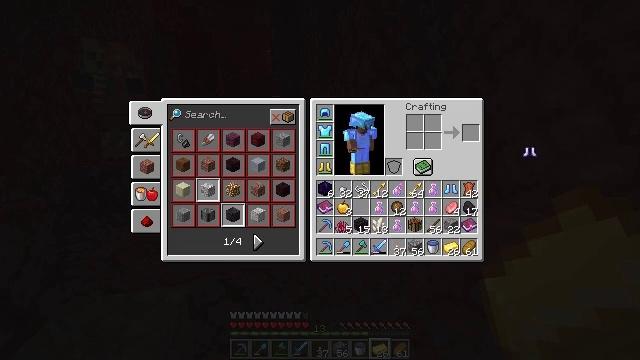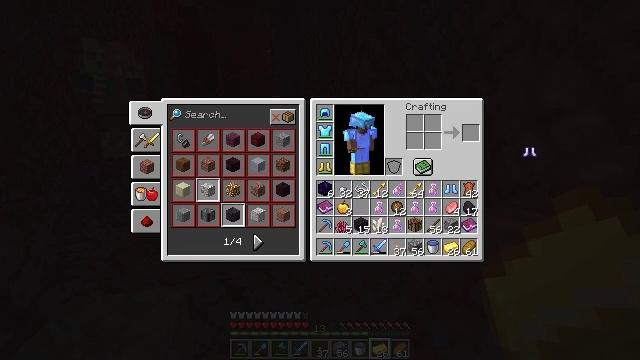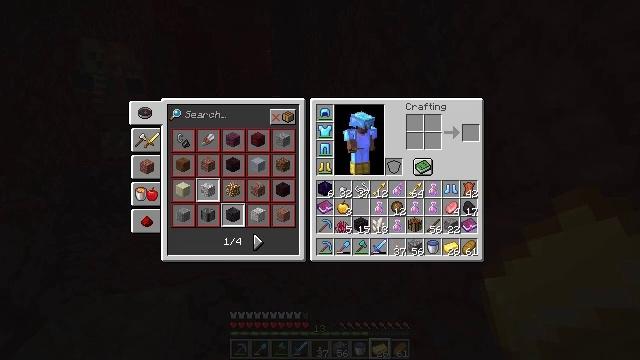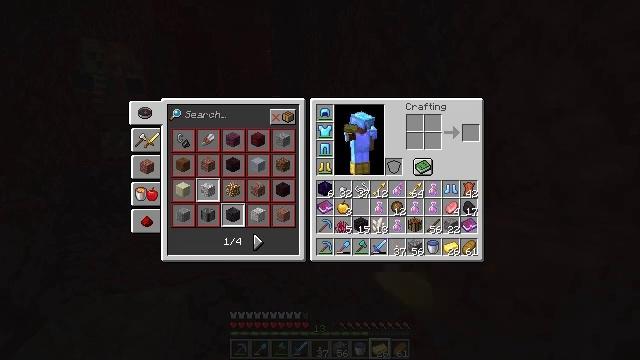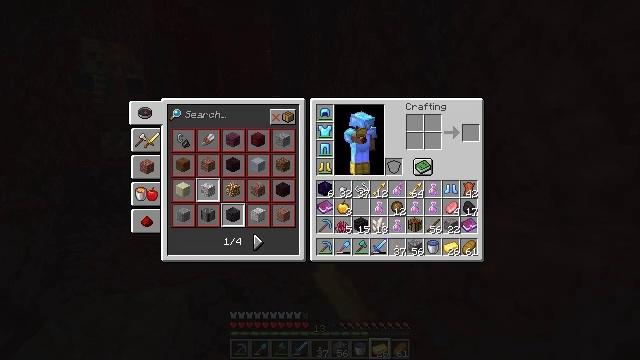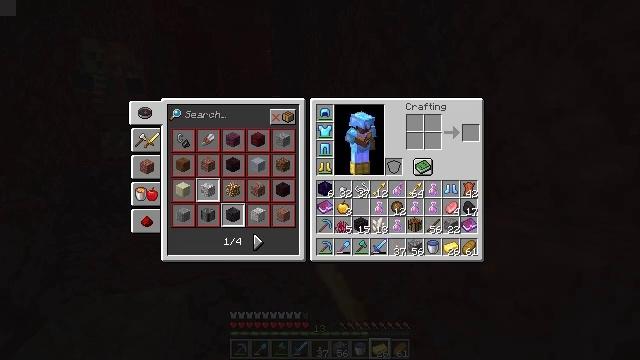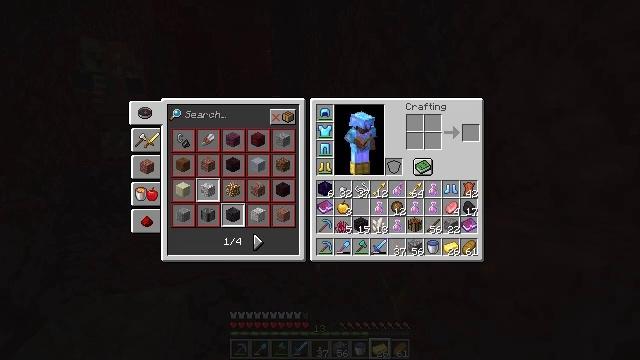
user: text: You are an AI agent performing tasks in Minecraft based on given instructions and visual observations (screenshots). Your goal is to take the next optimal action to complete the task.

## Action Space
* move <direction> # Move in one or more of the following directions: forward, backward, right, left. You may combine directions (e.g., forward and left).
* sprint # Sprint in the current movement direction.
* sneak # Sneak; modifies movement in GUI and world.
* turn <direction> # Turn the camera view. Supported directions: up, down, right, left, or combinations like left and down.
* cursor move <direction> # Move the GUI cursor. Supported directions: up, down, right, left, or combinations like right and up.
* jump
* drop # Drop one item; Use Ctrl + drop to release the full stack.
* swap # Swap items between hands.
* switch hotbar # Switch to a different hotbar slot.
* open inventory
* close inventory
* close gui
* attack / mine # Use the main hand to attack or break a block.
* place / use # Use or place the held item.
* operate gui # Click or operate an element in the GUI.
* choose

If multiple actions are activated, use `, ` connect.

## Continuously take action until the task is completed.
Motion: motion action
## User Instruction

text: Remove a pair of iron boots from the inventory.
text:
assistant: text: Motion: operate gui
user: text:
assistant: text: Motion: no_op
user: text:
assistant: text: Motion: no_op
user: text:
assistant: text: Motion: no_op
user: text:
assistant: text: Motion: no_op
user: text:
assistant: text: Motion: no_op
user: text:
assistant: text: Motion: no_op